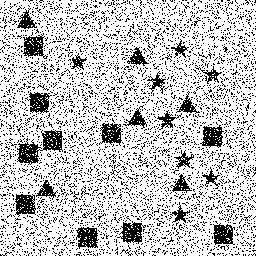
Squares: 10
Triangles: 6
Stars: 8
Total shapes: 24